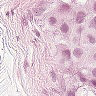
Metastatic tissue present: yes